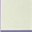
Piece: xx